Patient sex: M
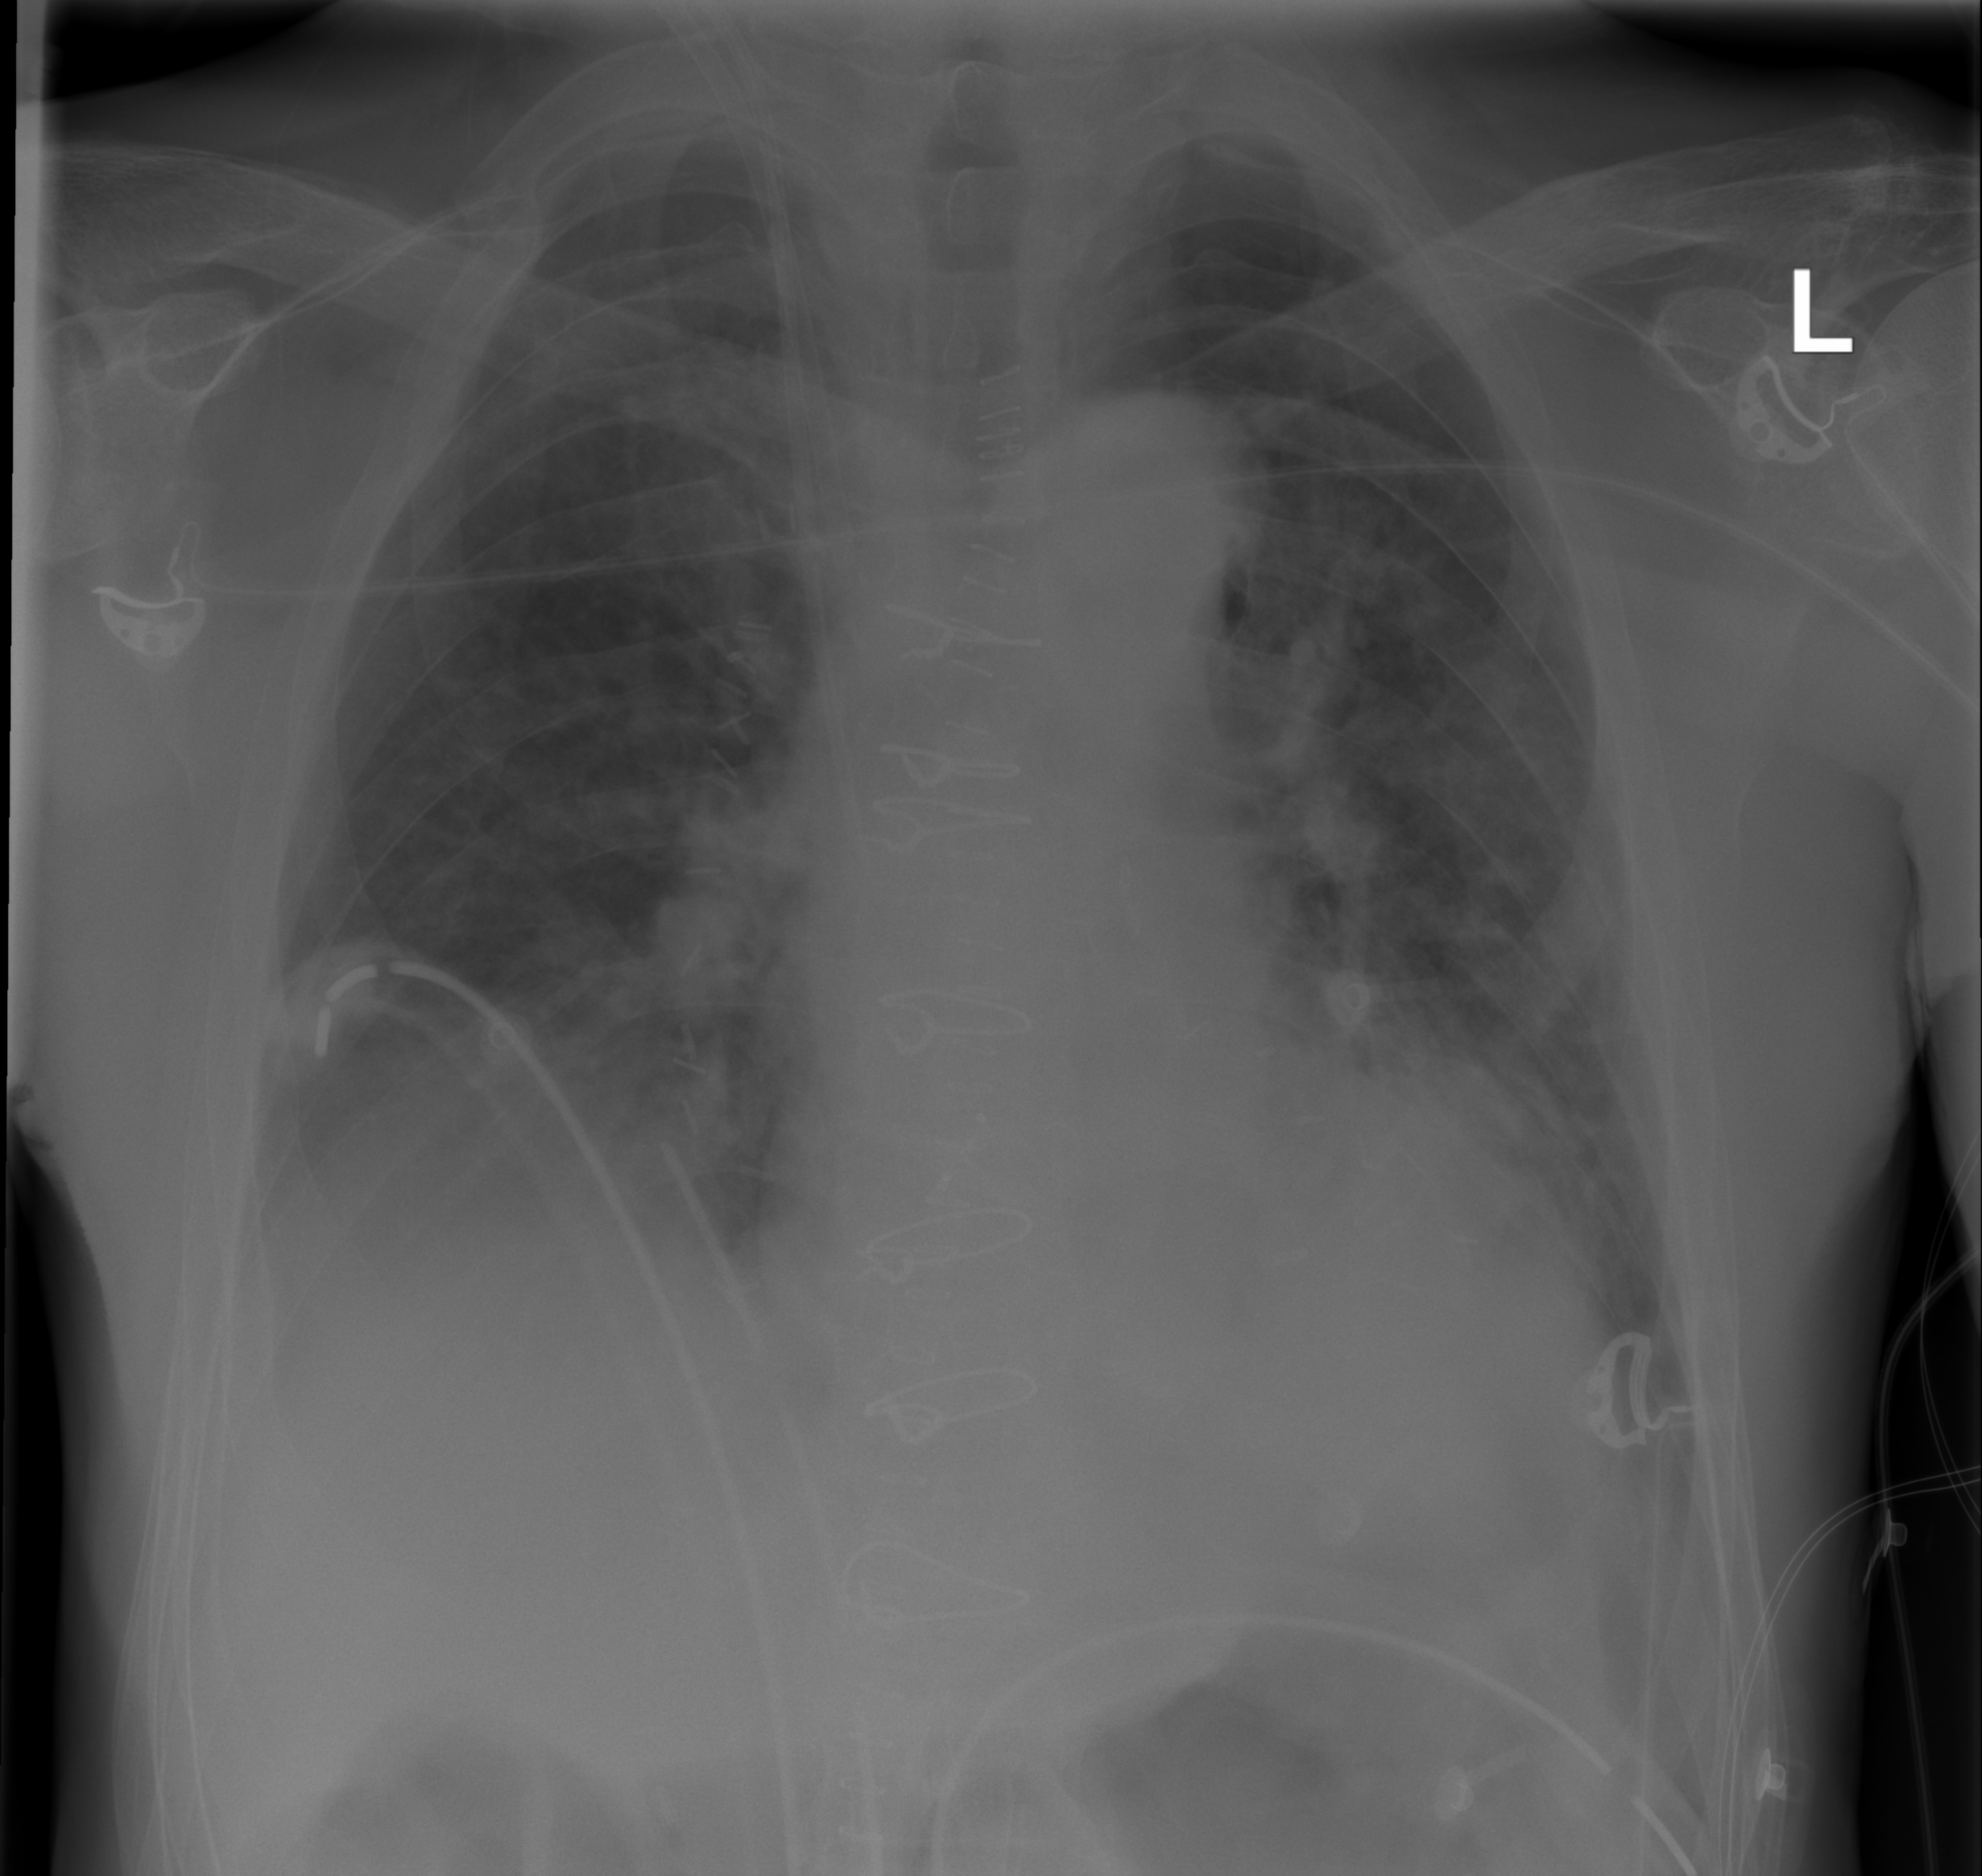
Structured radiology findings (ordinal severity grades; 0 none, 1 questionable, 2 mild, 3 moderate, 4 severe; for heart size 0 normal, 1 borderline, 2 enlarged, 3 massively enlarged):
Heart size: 2
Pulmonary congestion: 2
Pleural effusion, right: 2
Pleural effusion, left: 2
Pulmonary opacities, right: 0
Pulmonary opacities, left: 2
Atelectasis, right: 2
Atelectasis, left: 2